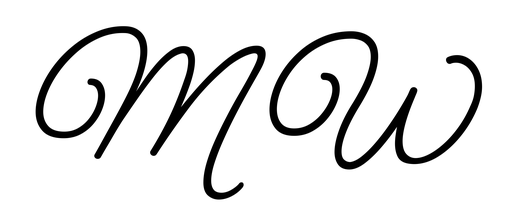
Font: MeowScript-Regular